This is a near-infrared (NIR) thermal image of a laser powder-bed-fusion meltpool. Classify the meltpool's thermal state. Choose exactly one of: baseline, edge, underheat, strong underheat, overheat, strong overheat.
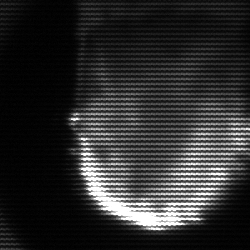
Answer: baseline